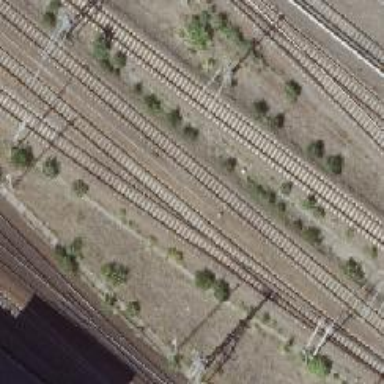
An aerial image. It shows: Railway signal.